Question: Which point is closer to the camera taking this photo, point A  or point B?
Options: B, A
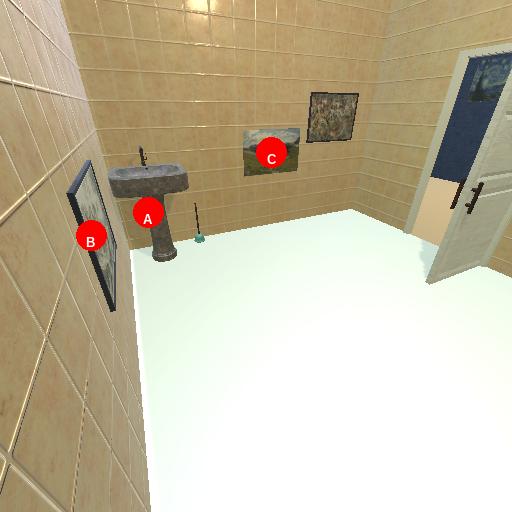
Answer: B